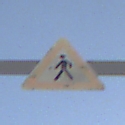
Verkehrszeichen: FussgaengerRechts
Umgebung: Outdoor, Nature
Tageszeit: MorningAfternoon
Wetter: PartlyCloudy
Licht: Natural
Jahreszeit: NotSpecified
Kontrast: HighContrast